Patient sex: M
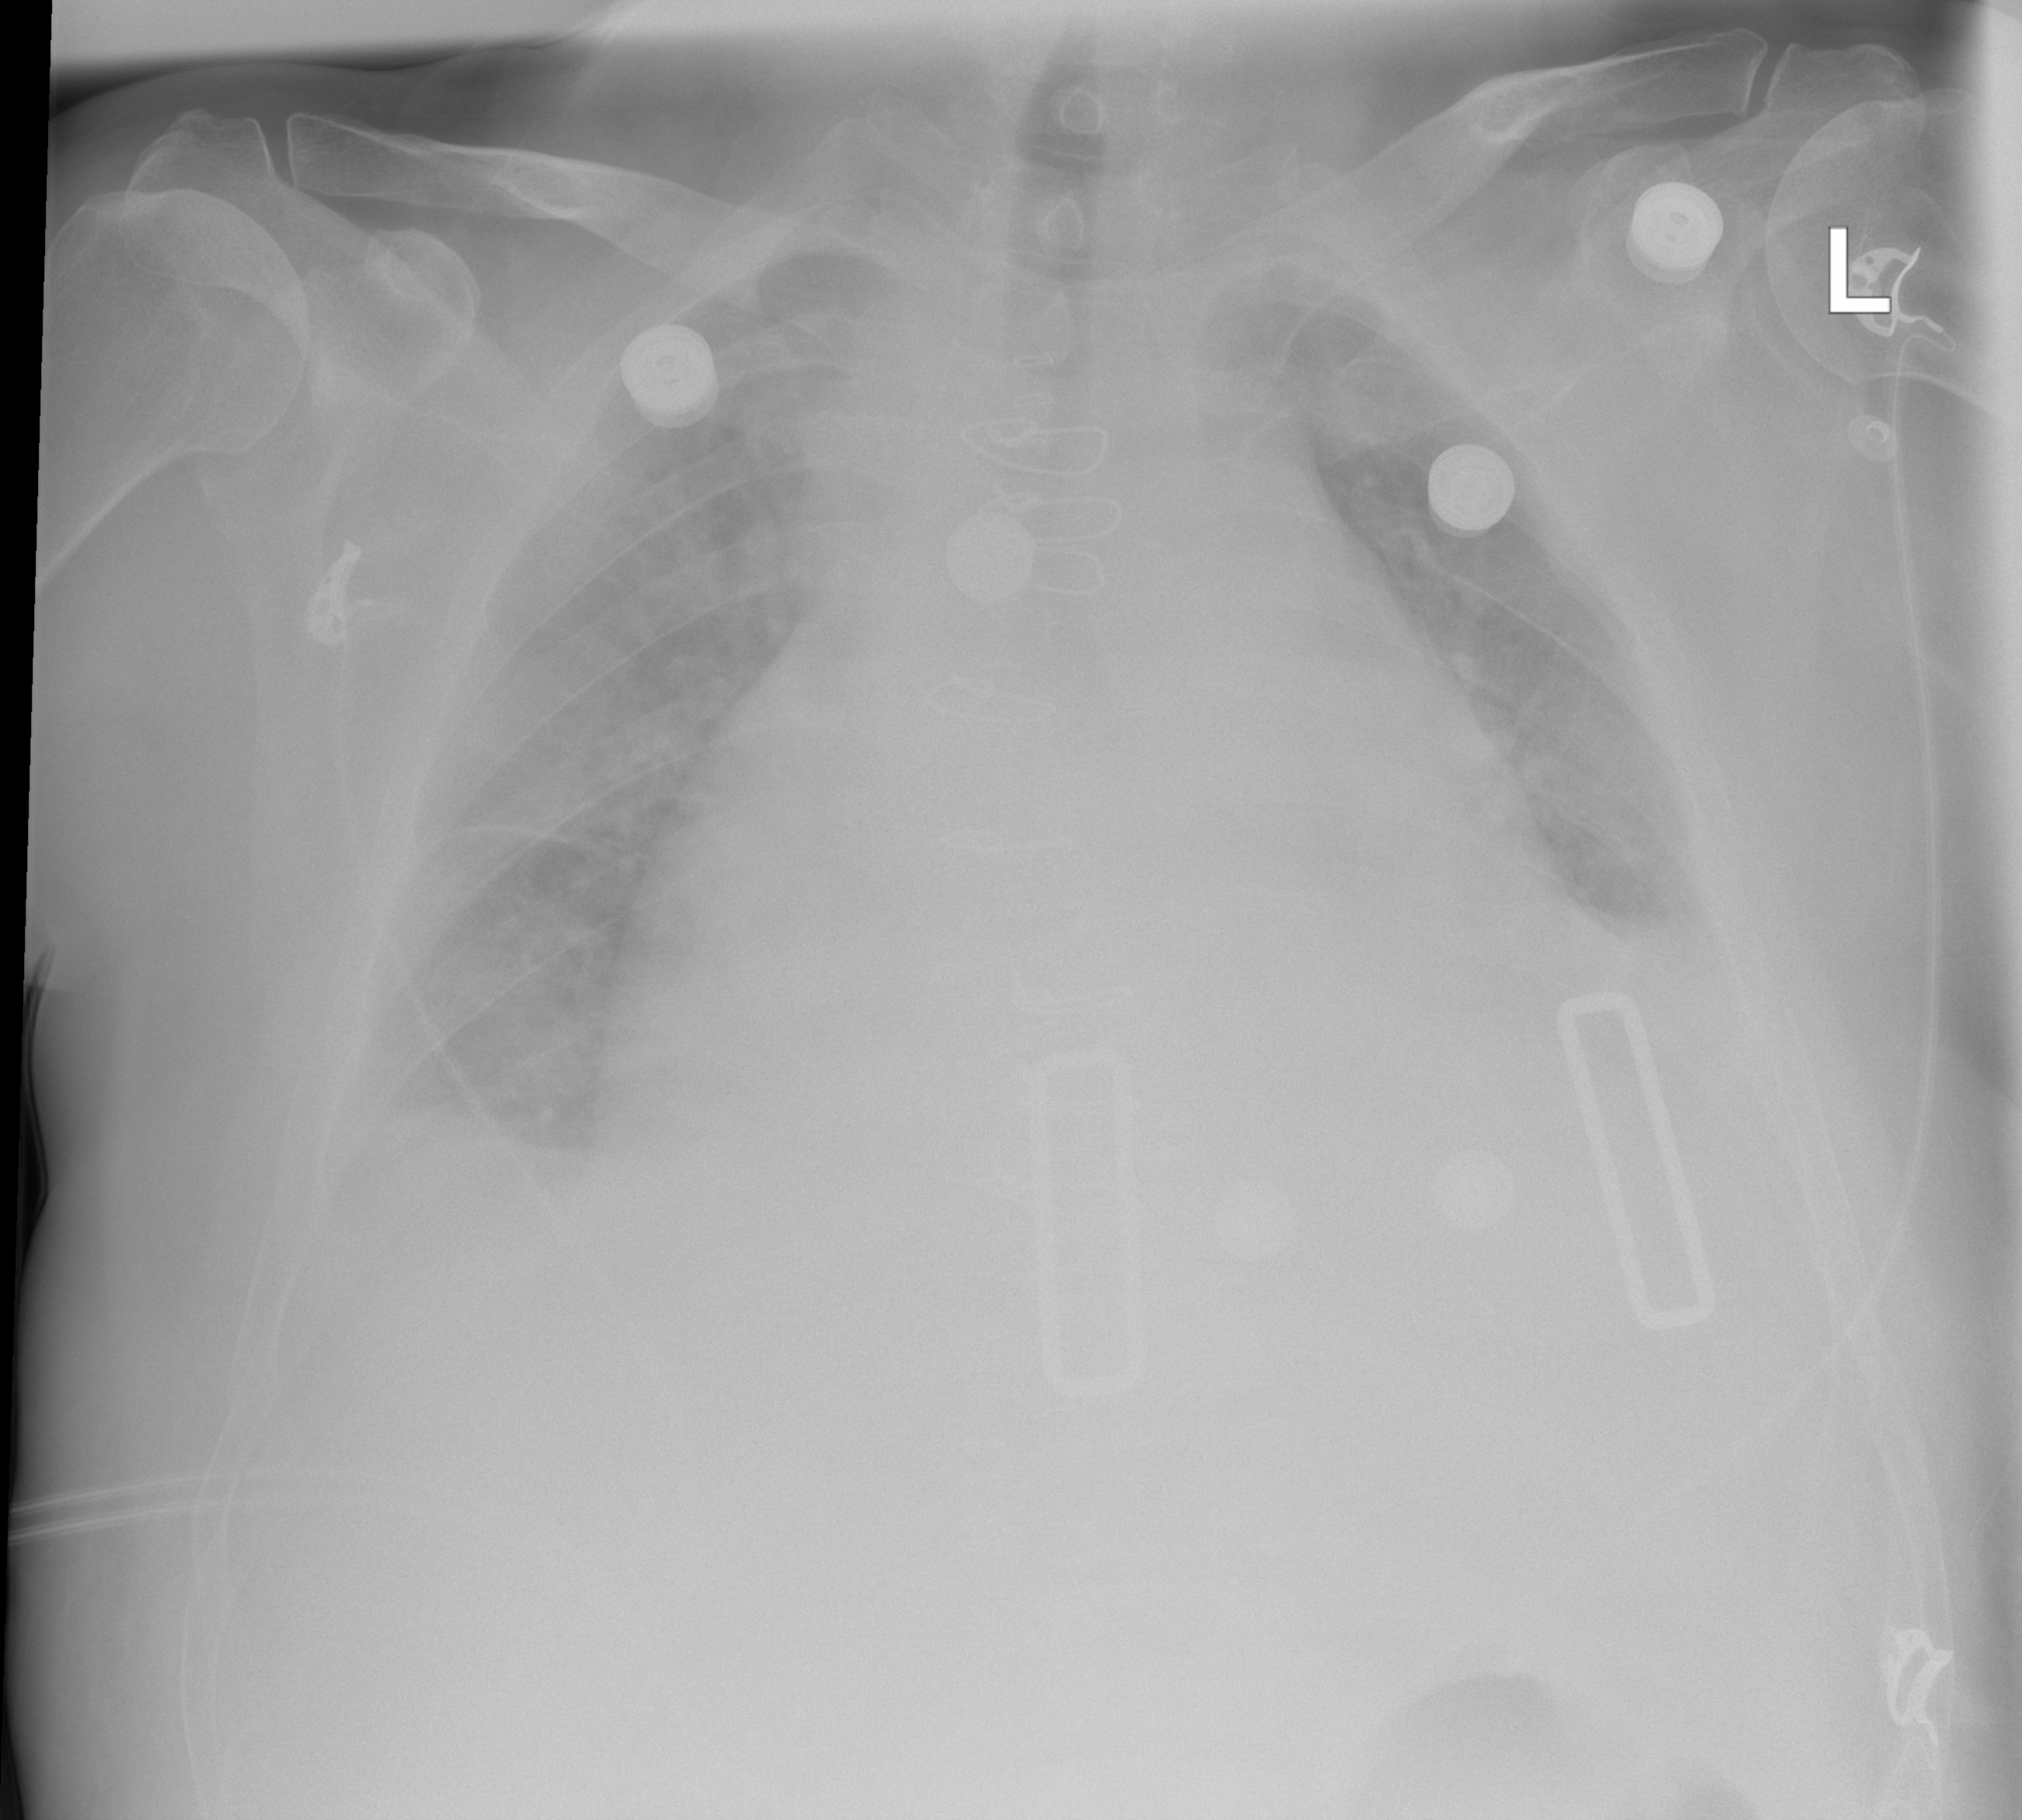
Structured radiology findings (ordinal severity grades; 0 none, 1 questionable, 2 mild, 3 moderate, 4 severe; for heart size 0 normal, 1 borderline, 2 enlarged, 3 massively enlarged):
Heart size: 3
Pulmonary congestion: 2
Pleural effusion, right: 2
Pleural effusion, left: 2
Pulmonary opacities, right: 0
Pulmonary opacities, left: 0
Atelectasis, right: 2
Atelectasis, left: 3